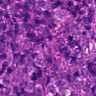
Metastatic tissue present: yes